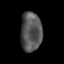
Tissue: skin
Cell type: Epithelial cells
Senescence score: 0.2504
Nuclear area (px): 820
Mean DAPI intensity: 84.227